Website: walmart
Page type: billing-address
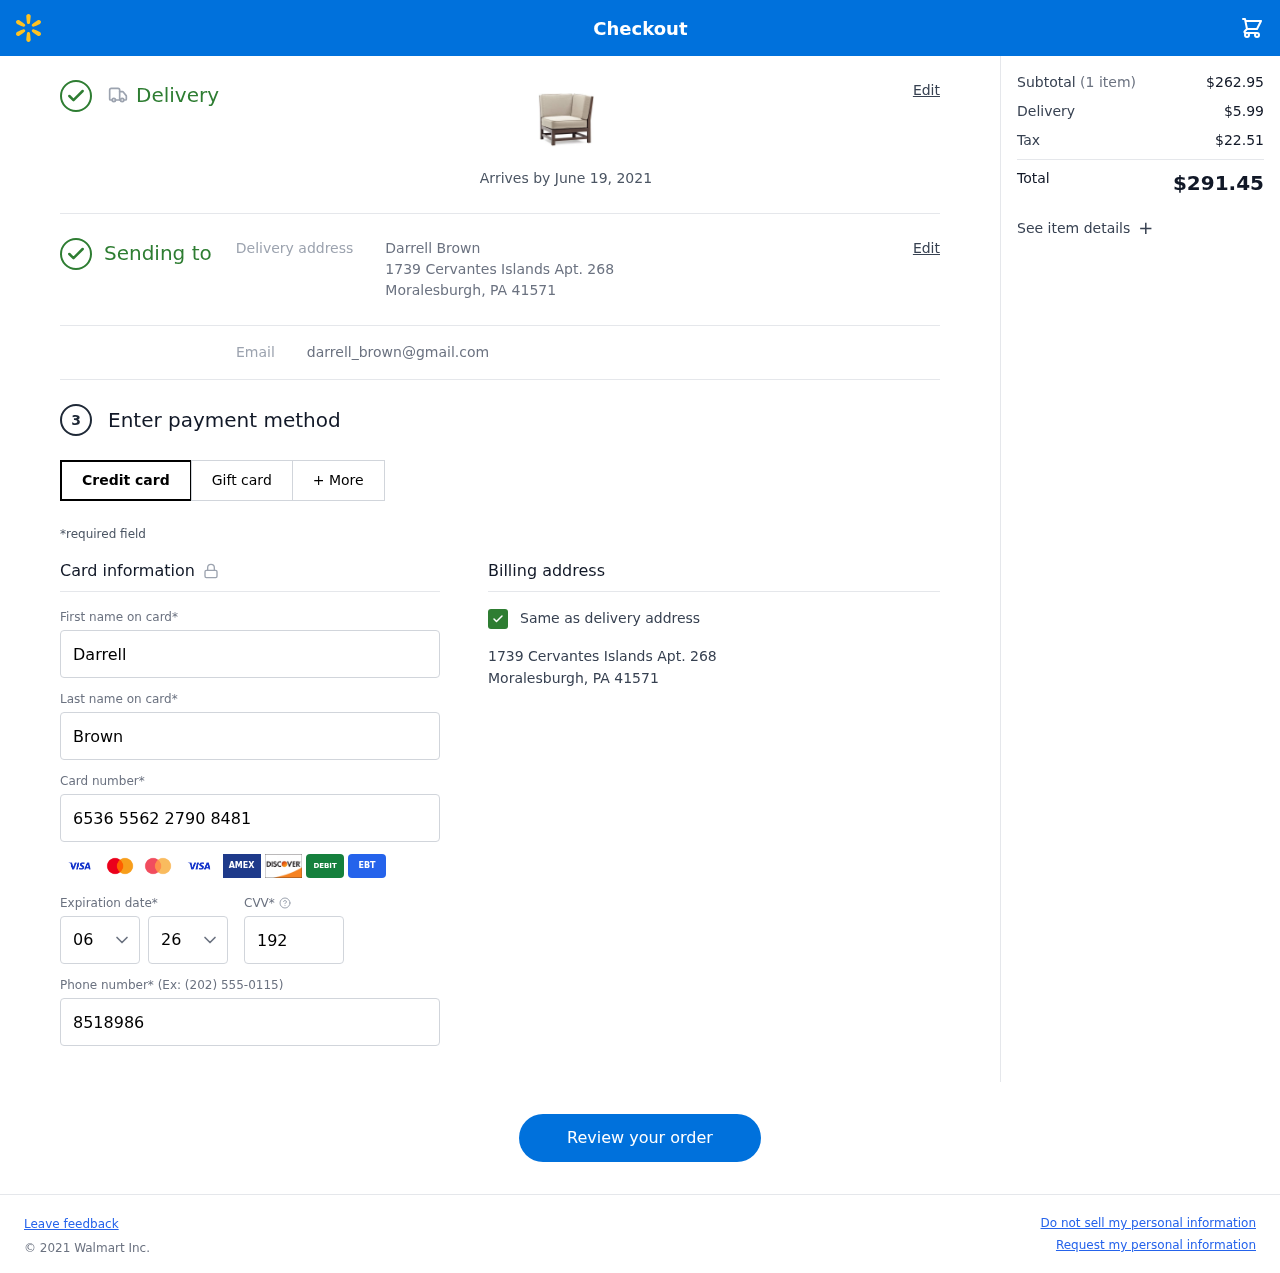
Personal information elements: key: PII_CARD_CVV
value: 192
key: PII_CARD_EXPIRY_MONTH
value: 06
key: PII_CARD_EXPIRY_YEAR
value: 26
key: PII_CARD_NUMBER
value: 6536 5562 2790 8481
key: PII_EMAIL
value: darrell_brown@gmail.com
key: PII_FIRSTNAME
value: Darrell
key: PII_FULLNAME
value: Darrell Brown
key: PII_LASTNAME
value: Brown
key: PII_PHONE
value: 8518986783
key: PII_STREET
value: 1739 Cervantes Islands Apt. 268
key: PII_CITY_STATE_ZIP
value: Moralesburgh, PA 41571
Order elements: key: ORDER_DELIVERY_DATE
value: Arrives by June 19, 2021
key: ORDER_NUM_ITEMS
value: (1 item)
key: ORDER_SUBTOTAL
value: $262.95
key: ORDER_SHIPPING_COST
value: $5.99
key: ORDER_TAX
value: $22.51
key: ORDER_TOTAL
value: $291.45